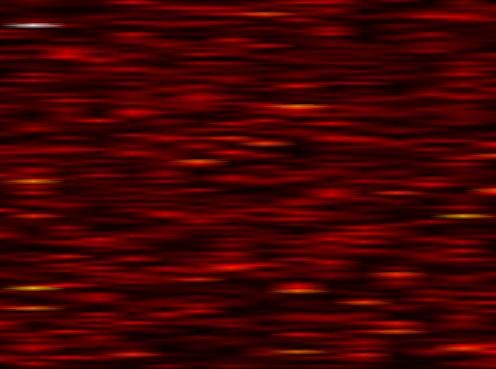
Label: UFMC